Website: crate-barrel
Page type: billing-address
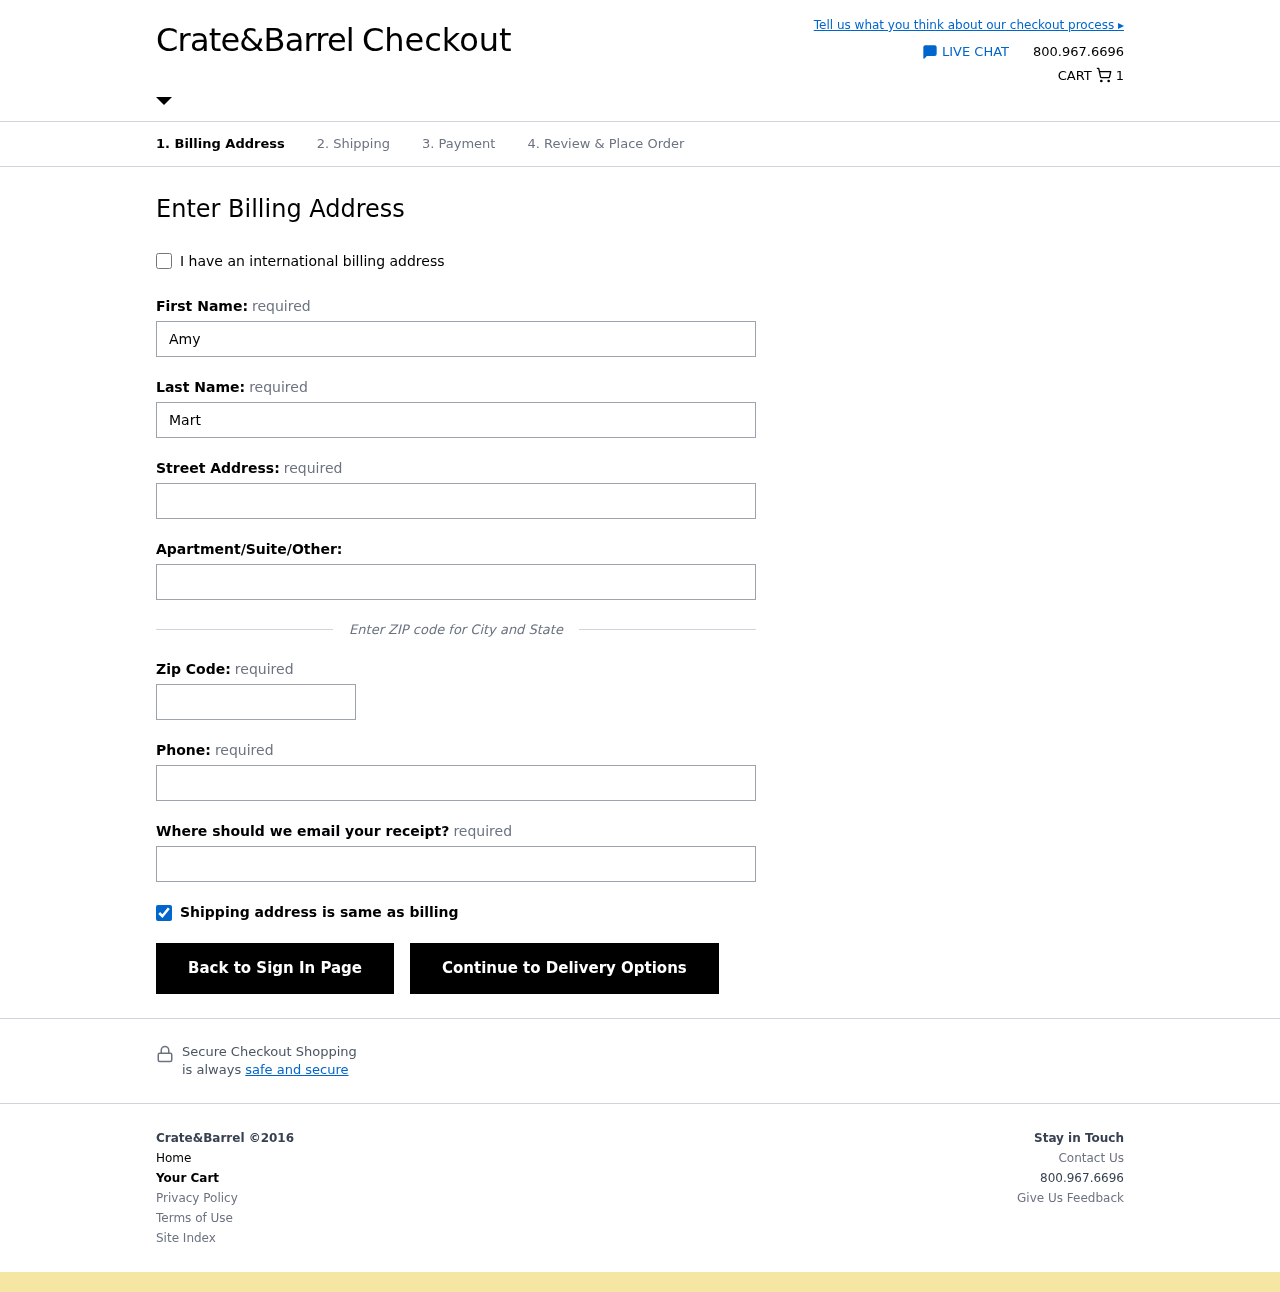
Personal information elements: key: PII_EMAIL
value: amartin@hotmail.com
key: PII_FIRSTNAME
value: Amy
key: PII_LASTNAME
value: Martin
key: PII_PHONE
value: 3424041319
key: PII_POSTCODE
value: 13330
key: PII_STREET
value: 9653 Lee River
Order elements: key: ORDER_NUM_ITEMS
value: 1